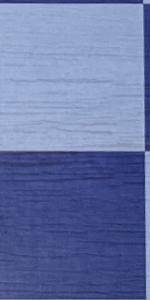
Label: Empty